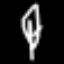
Label: leaf